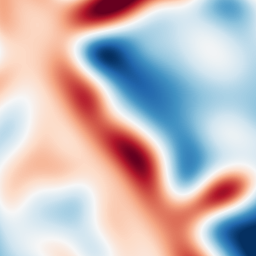
Category: multiscale
Decomposition family: log
Decomposition parameters: sigma: 20
Upsampling method: bicubic
Upsampling parameters: scale: 8
Upsampling scale: 8